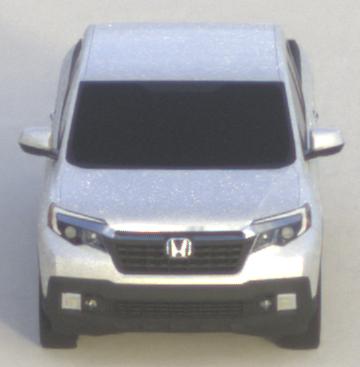
Make: Honda
Model: Ridgeline
Detailed model: Gen. 2
Model produced from: 2016
Model produced until: 2020
Doors: 4
Color: white
Road condition: dry road
Daytime: morning or afternoon
Contrast: medium contrast